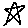
Label: star